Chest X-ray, PA view. Patient: 40 years old, sex F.
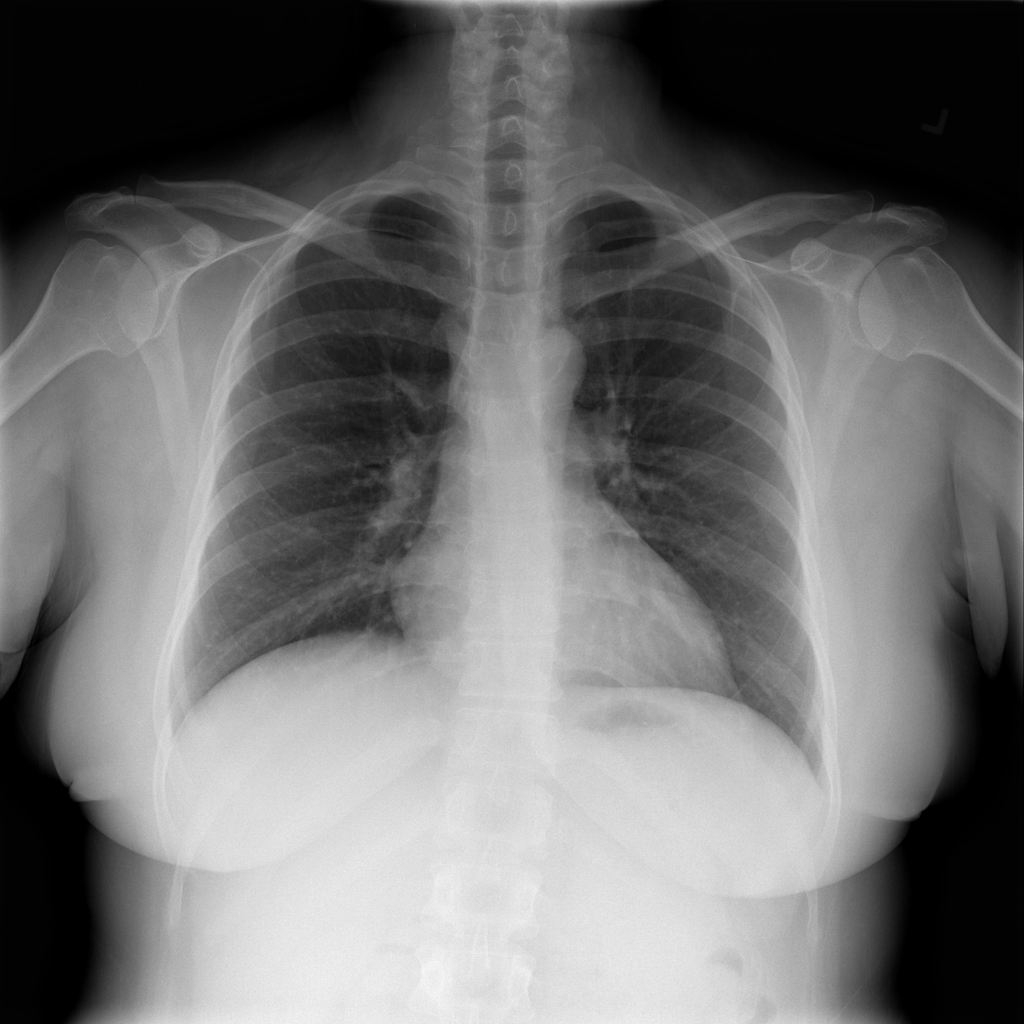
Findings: No Finding